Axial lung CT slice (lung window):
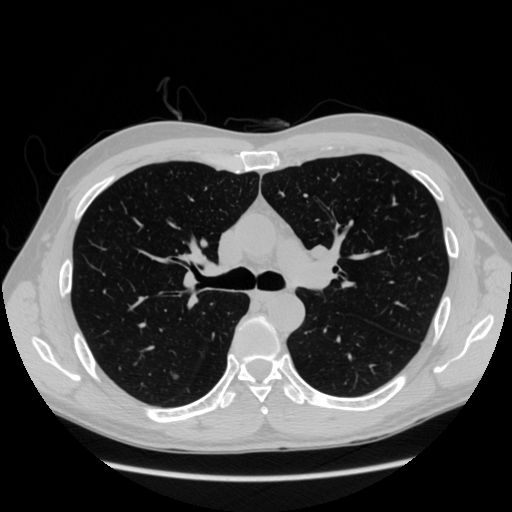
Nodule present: yes
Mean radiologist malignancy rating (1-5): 3